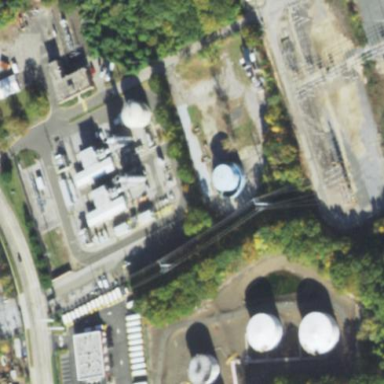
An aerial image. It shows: Gas and oil power plant.